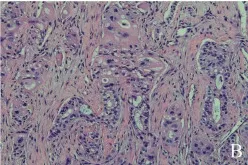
(B) Hematoxylin and eosin staining of primary retroperitoneal mullerian adenocarcinoma (x200).
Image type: pathology (h&e)